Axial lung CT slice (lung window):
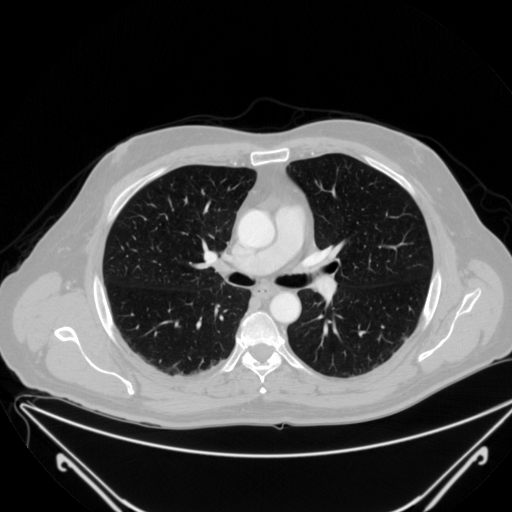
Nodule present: no